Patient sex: M
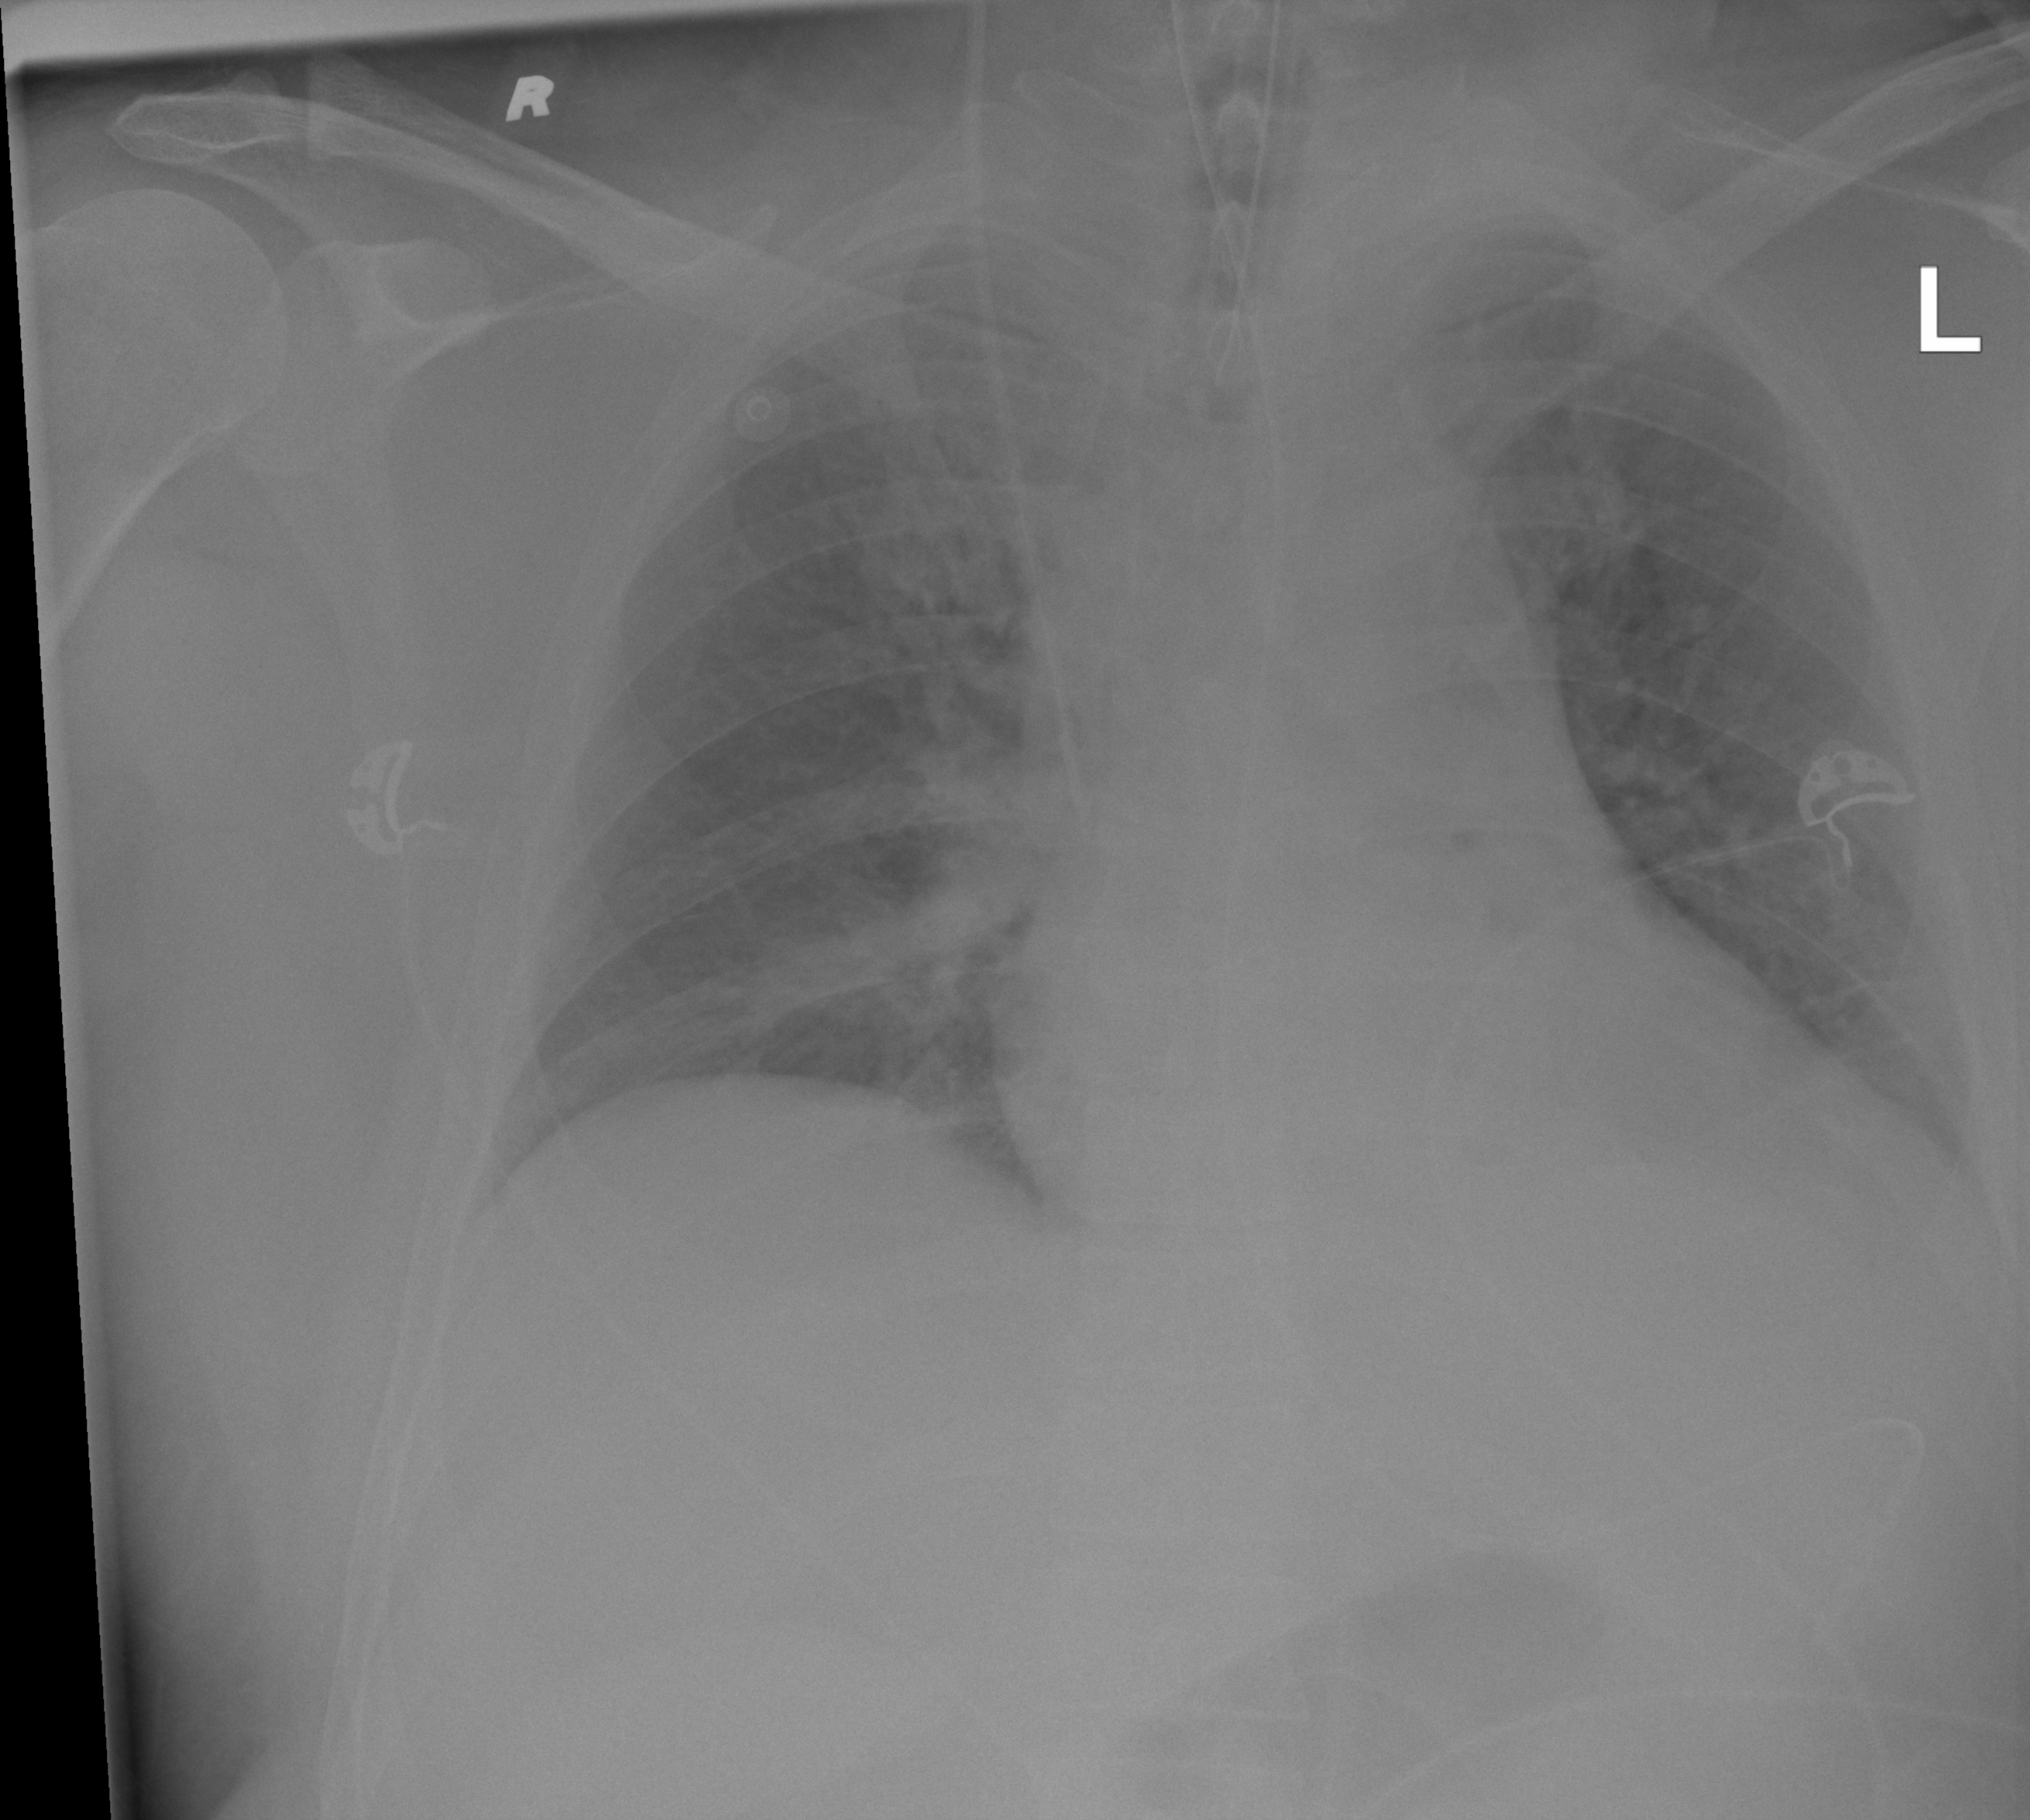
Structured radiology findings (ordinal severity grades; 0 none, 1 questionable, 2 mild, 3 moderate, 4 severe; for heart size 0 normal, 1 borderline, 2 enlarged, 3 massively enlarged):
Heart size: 2
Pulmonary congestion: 2
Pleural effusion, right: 0
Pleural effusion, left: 0
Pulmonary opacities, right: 0
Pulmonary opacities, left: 0
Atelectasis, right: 2
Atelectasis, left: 2